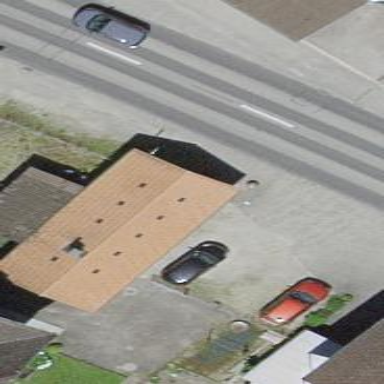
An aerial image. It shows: View of roof of building.